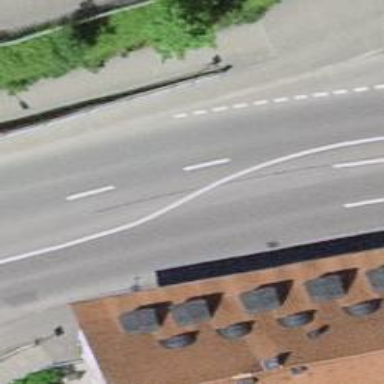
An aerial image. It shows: Primary highway with dedicated lane for cyclists.